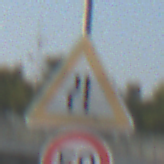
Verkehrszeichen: EinseitigVerengteFahrbahnLinks
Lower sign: Geschwindigkeit50
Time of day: SunriseSunset
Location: Outdoor (Urban)
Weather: Clear
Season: NotSpecified
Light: Natural